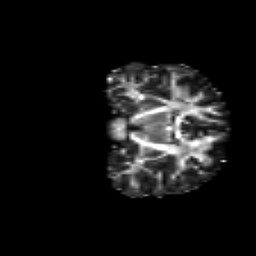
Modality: FA
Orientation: coronal
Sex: female
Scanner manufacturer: siemens
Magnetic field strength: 3 T
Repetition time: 5 s
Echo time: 0.071 s